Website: slack
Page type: payment
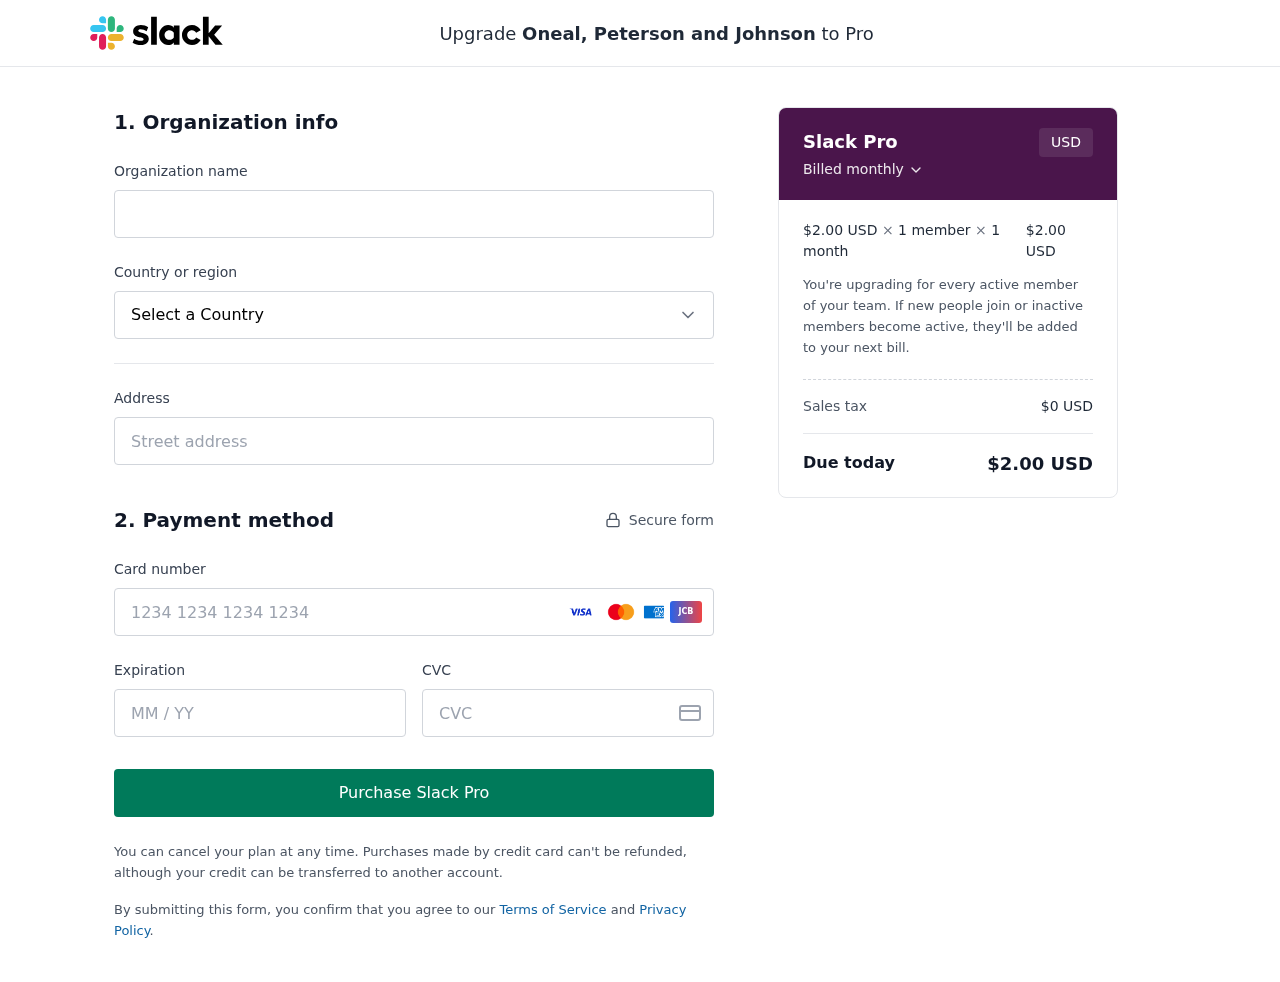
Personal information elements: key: PII_CARD_CVV
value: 506
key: PII_CARD_EXPIRY
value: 12/30
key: PII_CARD_NUMBER
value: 4989 1284 8843 7175
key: PII_COMPANY
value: Oneal, Peterson and Johnson
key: PII_COUNTRY
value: United States
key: PII_STREET
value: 375 Bradley Points Suite 785
Product elements: key: PRODUCT1_PRICE
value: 2
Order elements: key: ORDER_SUBTOTAL
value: $2.00 USD
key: ORDER_TAX
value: $0 USD
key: ORDER_TOTAL
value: $2.00 USD